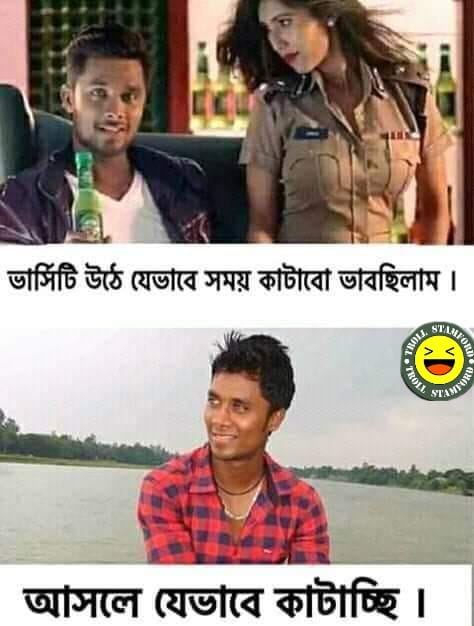
Caption: ভার্সিটি উঠে যেভাবে সময় কাটাবো ভাবছিলাম ।     আসলে যেভাবে কাটাচ্ছি ।
Label: non-hate